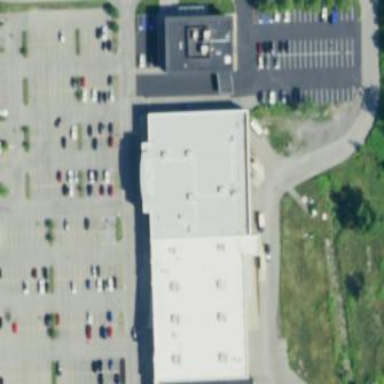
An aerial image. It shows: Retail building.